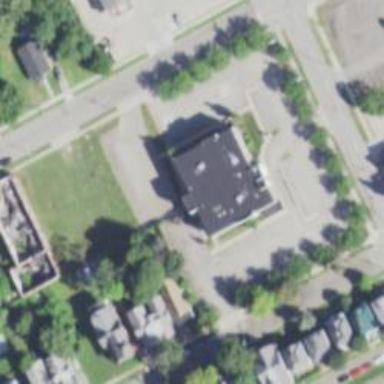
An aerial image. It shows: Healthcare clinic is depicted in the image.